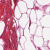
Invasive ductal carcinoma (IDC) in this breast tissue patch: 0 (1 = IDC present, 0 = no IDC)